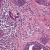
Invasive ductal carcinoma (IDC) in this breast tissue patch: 0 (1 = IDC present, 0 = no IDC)